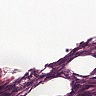
Metastatic tissue present: no